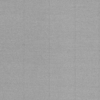
Label: dusty